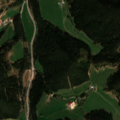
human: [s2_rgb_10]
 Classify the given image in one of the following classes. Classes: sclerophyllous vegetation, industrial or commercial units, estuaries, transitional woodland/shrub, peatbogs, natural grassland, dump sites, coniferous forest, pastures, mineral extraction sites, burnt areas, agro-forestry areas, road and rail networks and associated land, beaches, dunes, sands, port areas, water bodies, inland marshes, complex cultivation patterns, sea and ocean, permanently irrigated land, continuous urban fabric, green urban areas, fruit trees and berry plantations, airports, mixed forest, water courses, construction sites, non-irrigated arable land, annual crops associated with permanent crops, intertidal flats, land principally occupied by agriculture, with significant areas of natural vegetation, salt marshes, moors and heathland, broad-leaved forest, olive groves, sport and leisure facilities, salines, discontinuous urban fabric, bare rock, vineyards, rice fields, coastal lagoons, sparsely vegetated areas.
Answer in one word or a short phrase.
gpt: pastures, coniferous forest